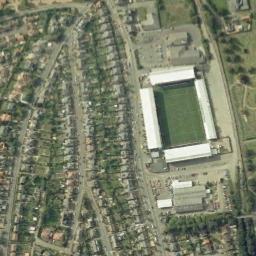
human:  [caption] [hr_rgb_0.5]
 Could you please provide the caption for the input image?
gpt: The stadium is on the grass next to some buildings and trees .

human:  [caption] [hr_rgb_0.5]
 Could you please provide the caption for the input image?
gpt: Square stadium surrounds residential area and lawn .

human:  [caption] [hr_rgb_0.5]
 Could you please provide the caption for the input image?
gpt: This stadium has a row of white signs on each side .

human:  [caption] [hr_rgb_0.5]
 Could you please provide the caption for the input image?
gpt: There are many buildings of different shapes and sizes next to the stadium .

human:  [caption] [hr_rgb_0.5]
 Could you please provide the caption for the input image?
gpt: There are many buildings near the stadium .